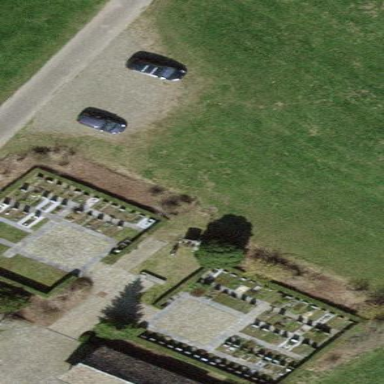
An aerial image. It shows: Cemetery.